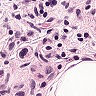
Metastatic tissue present: yes